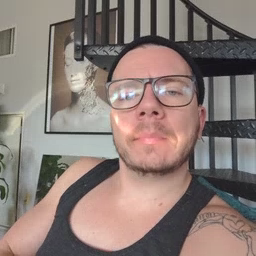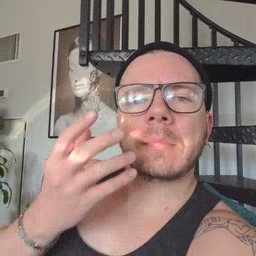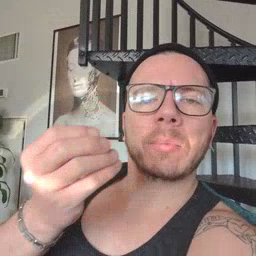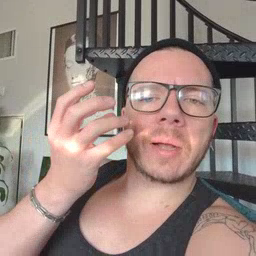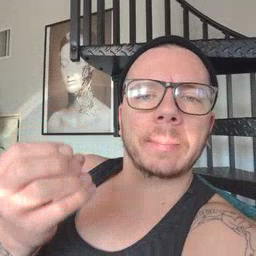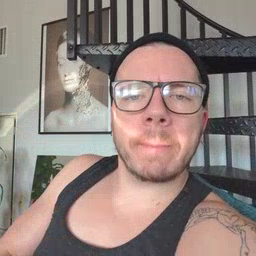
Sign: outside